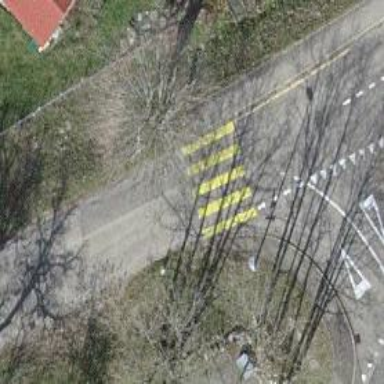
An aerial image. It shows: Uncontrolled zebra crossing.